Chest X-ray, AP view. Patient: 71 years old, sex F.
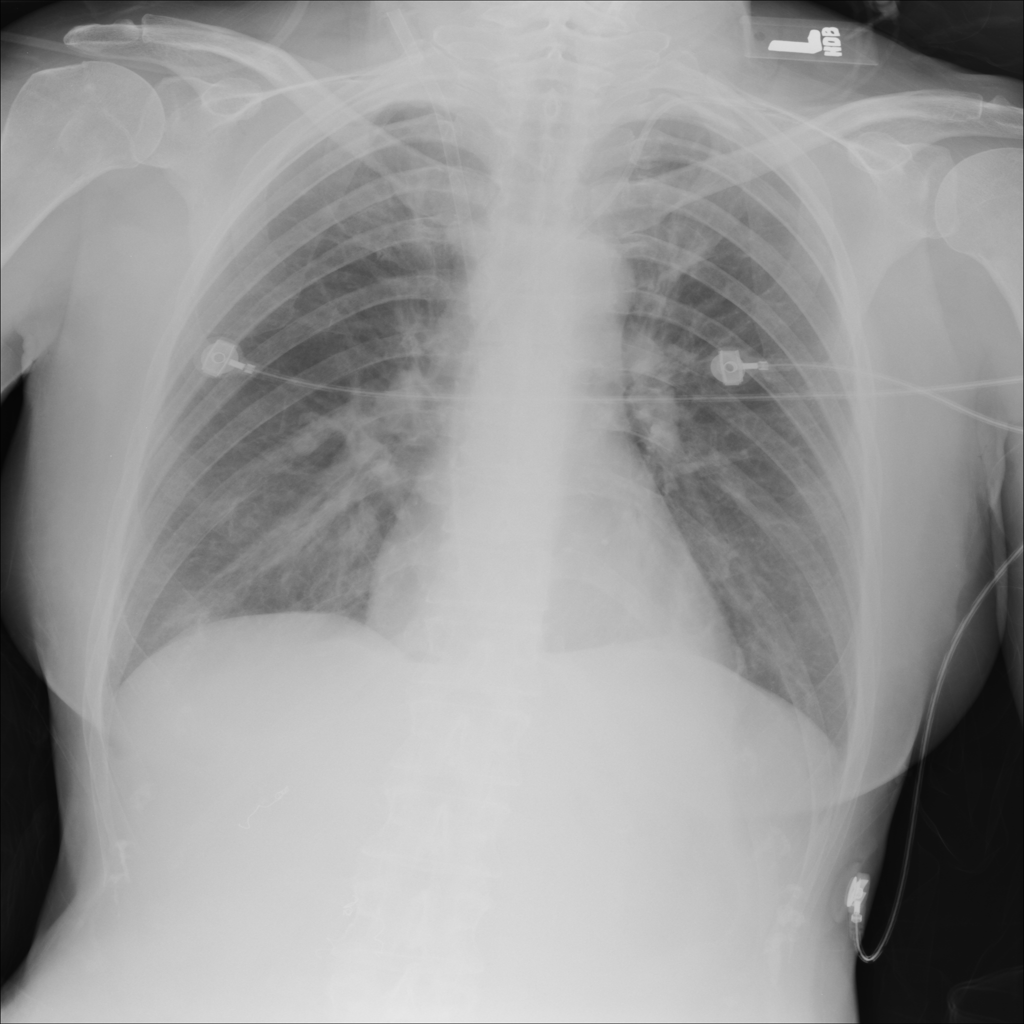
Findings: Effusion, Nodule